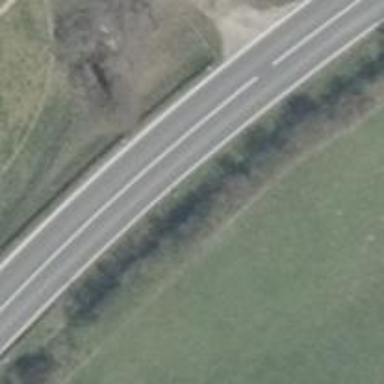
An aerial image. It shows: Primary road with asphalt surface.